Question: I try to make changes in java code but Eclipse not see it. For example i says:
'''
System.out.println("WKT");
'''
And exspect to see:
'''
WKT
'''
But not see it.
10 minutes ago all works fine. Now i see strange project icon in project manager:

Whats can be wrong?
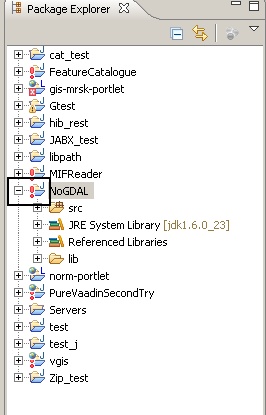
Answer: The project is not getting compiled. I can see some errors in the projects. Some dependent project might be throwing error due to which it is not getting compiled.
Try fixing those errors, clean your project and then you should be able to see the desired output
Your code may not have any error but the project is compiled as a whole.
In case, it is not successfully compiled, the output will be of an old class version i.e. you cannot see any changes you make in the code.
Try
Eclipse : Window -> Show View -> Problems. You will see all the problems in a window and you can fix them one by one